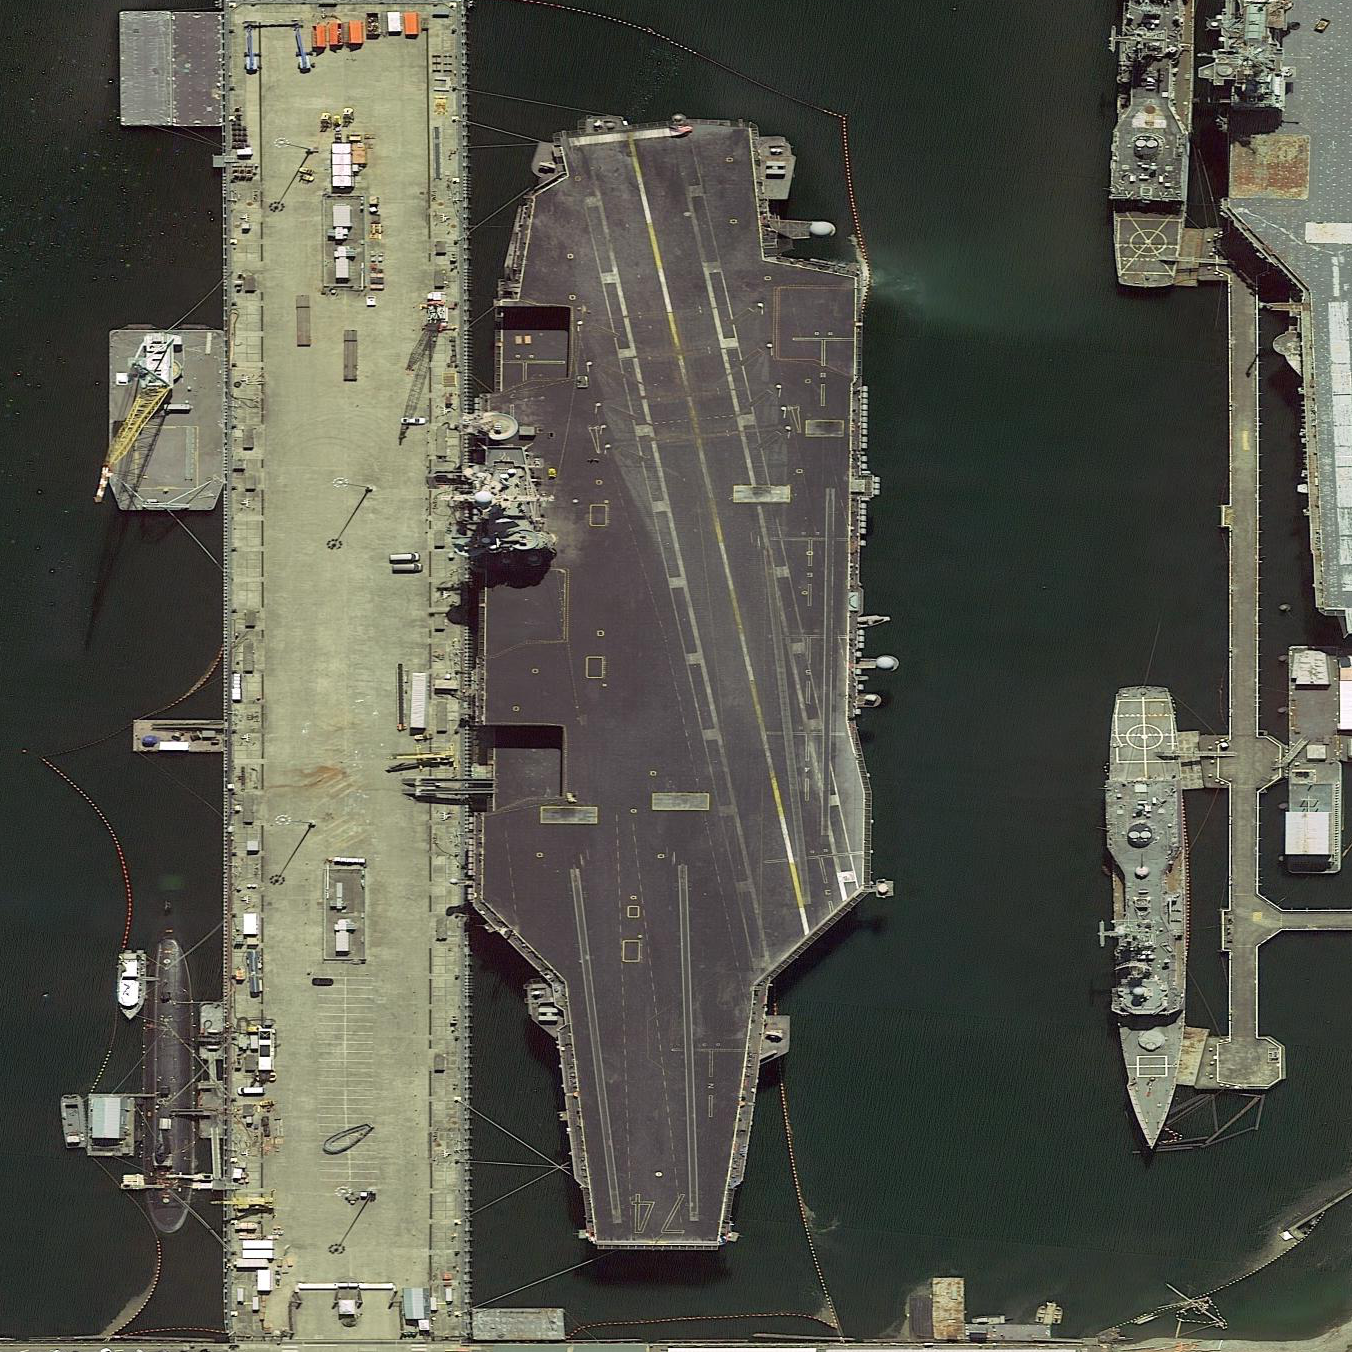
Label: aircraft_carrier